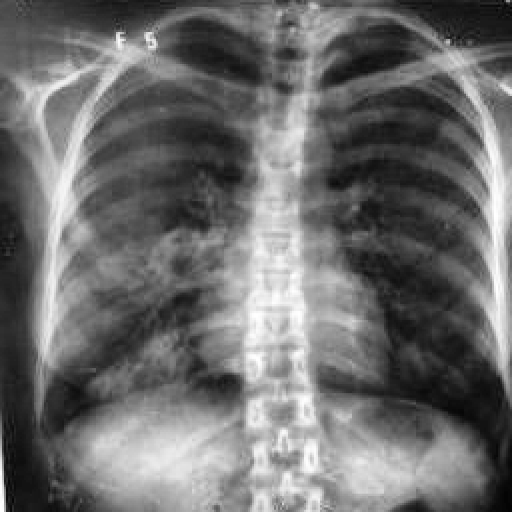
Finding: TUBERCULOSIS